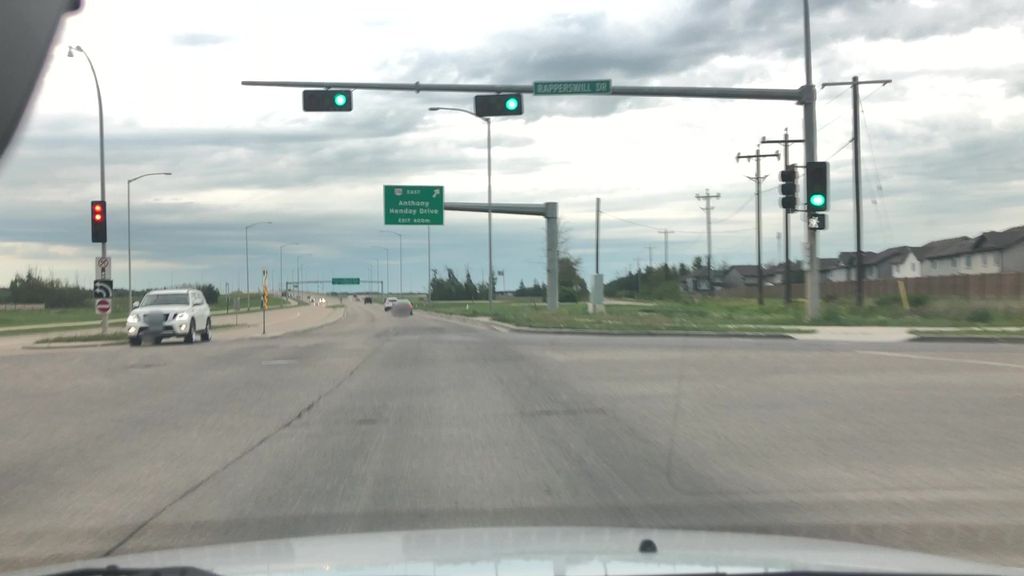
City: edmonton